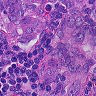
Metastatic tissue present: yes